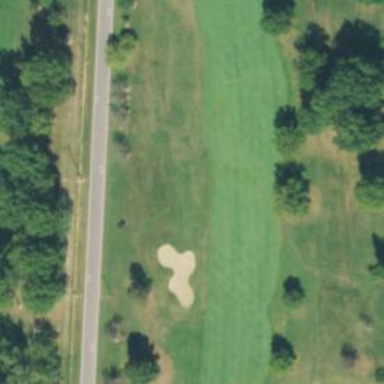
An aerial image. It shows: Well-maintained grassy area serving as golf fairway for the sport of golf.